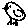
Label: bird